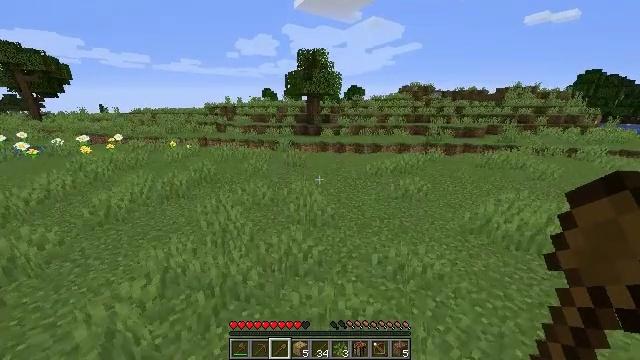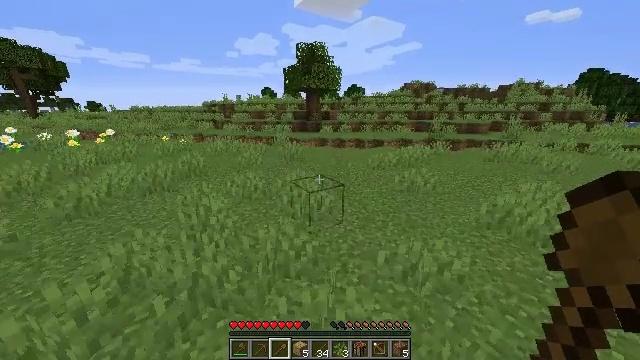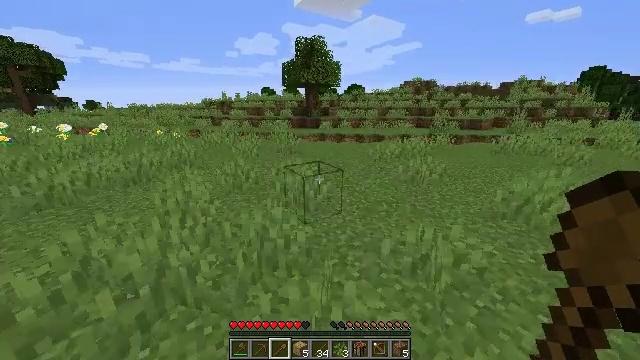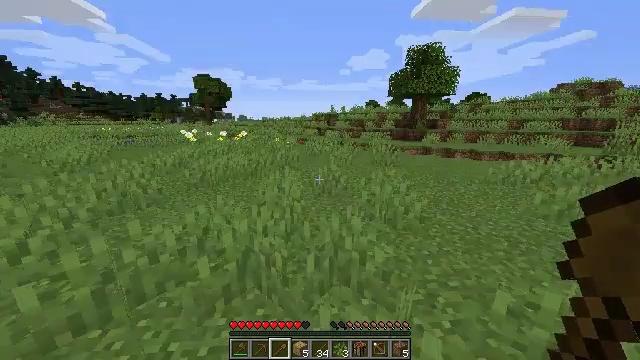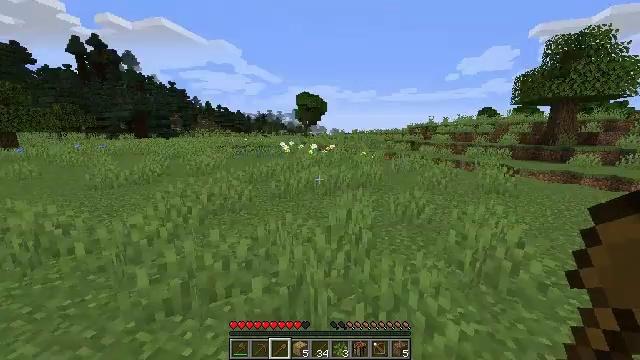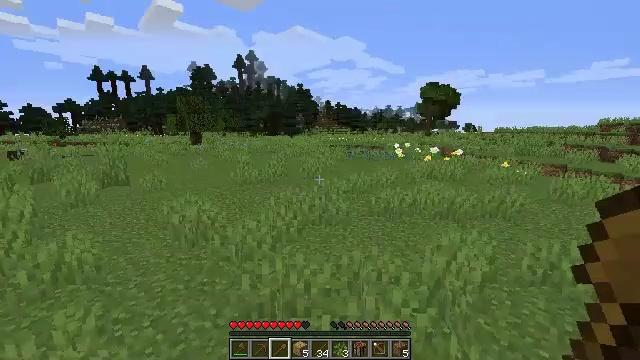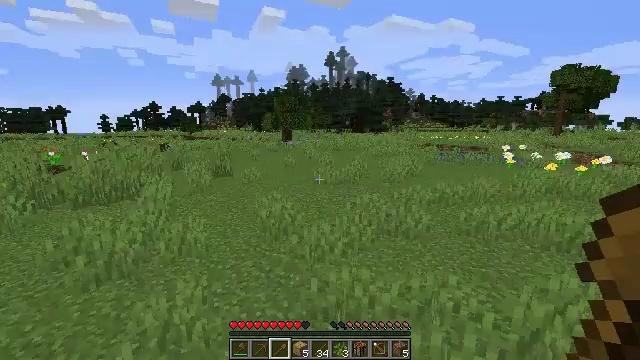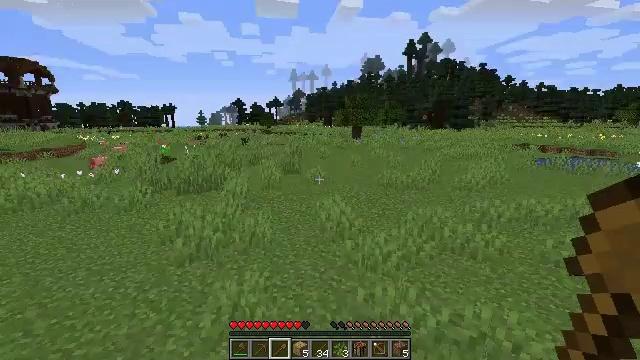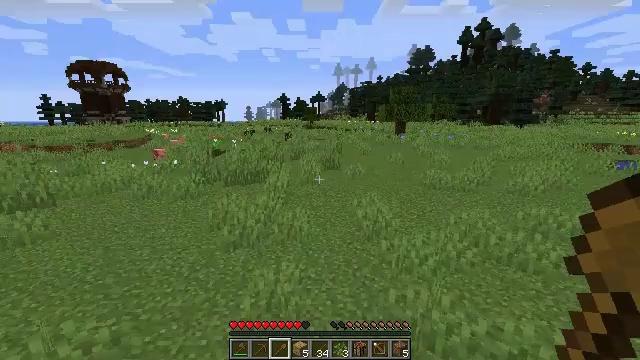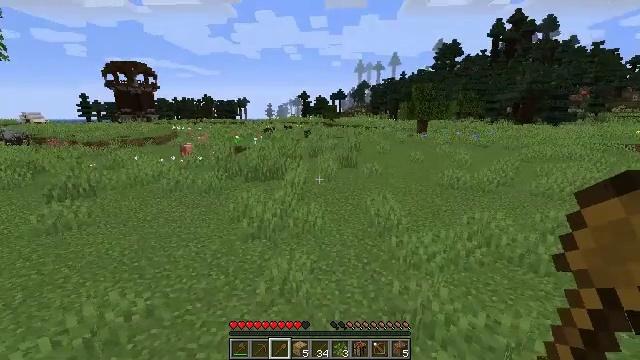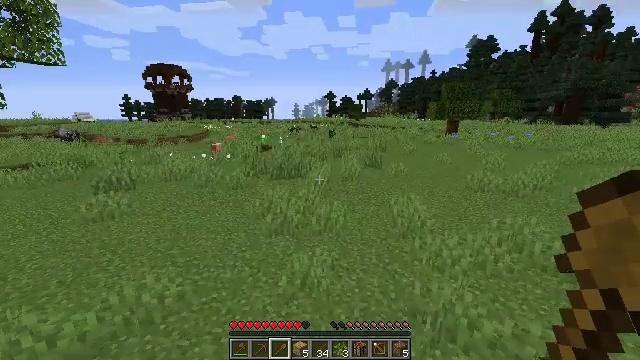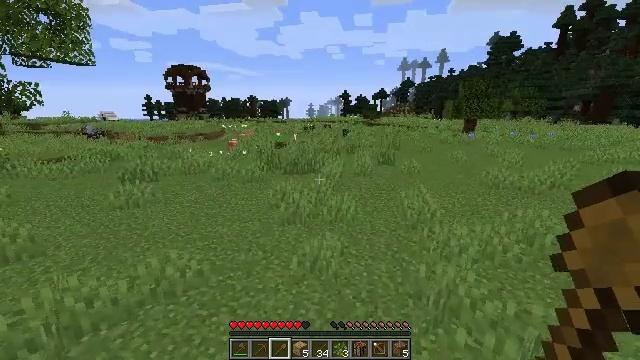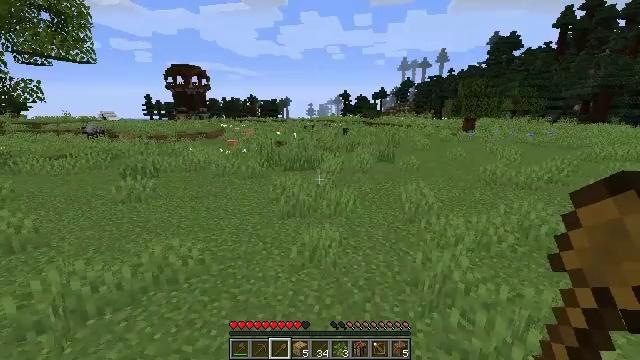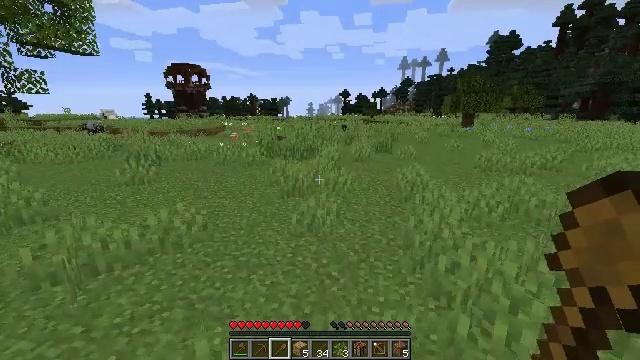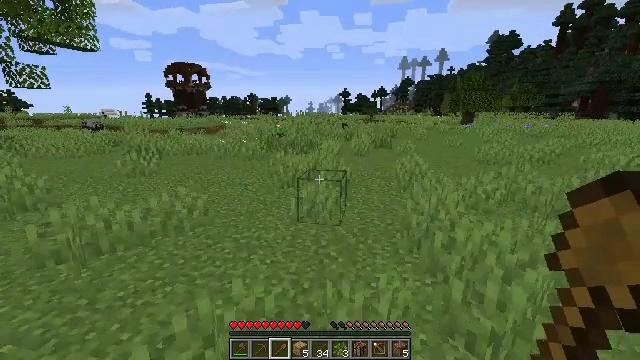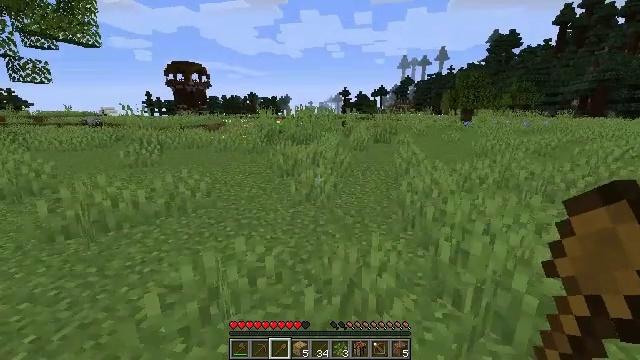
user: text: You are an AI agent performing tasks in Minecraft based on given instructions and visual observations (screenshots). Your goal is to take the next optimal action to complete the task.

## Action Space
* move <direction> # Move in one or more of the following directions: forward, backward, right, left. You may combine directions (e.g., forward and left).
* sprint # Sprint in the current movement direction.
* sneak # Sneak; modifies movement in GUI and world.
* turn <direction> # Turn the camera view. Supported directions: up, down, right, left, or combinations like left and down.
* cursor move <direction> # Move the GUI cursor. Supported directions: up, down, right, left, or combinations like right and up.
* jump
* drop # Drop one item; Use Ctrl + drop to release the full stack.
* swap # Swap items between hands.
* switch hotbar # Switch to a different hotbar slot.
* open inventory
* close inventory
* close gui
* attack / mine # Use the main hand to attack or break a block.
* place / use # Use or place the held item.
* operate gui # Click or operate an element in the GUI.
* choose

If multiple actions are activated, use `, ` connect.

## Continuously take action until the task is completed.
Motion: motion action
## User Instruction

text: Gather grass on the ground.
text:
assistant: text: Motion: move forward and move right, jump
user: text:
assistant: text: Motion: move forward and move right, jump
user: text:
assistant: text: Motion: move right, turn left and up, jump
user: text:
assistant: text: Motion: move back and move right, turn left and up, jump
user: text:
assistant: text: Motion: move back and move right, turn left, jump
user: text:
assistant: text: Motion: move back and move right, turn left, jump
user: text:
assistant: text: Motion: move back and move right, turn left and down, jump
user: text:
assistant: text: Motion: move back and move right, turn left and down, jump
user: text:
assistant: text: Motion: move back, turn left, jump
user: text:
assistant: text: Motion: move back, turn left, jump
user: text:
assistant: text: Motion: move back, turn left, jump
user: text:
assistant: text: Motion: move back, jump
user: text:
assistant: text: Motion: move back, jump
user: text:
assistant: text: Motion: move back
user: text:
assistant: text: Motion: move back
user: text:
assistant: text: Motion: move back
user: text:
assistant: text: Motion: move back
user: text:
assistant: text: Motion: move back, jump
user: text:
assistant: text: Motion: move back, jump
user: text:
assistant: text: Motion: move back, jump
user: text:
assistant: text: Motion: move back, jump
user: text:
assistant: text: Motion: move back, jump
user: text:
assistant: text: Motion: move back, jump
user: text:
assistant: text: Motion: move back
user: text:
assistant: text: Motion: move back
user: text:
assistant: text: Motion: move back
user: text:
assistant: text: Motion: move back
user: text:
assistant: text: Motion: move back
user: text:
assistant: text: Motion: move back
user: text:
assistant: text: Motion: move back